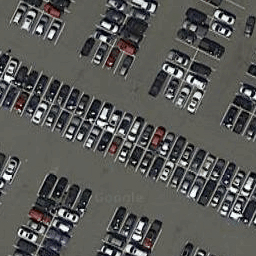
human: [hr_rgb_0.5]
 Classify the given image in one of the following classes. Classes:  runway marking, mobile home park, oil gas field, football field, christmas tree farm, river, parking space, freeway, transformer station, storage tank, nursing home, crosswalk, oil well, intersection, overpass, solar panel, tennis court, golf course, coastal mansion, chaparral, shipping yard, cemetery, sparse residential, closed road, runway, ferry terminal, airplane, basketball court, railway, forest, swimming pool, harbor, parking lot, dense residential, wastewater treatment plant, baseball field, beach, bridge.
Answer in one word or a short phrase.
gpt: parking lot